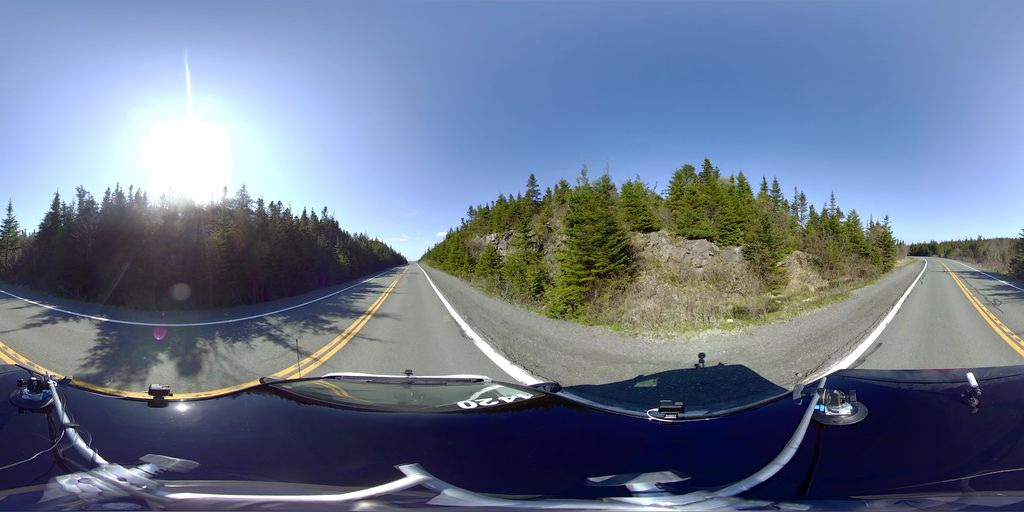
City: st_johns